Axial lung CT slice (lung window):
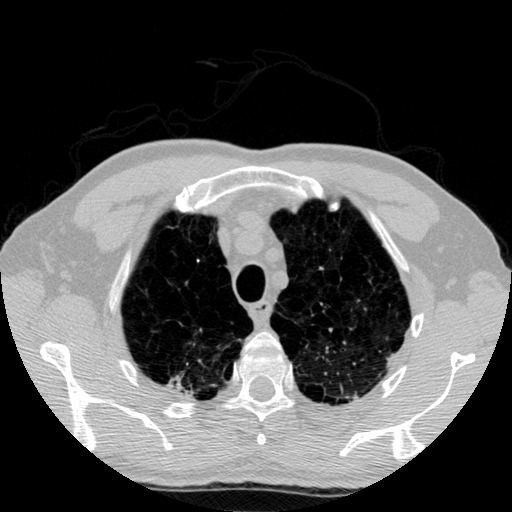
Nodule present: no